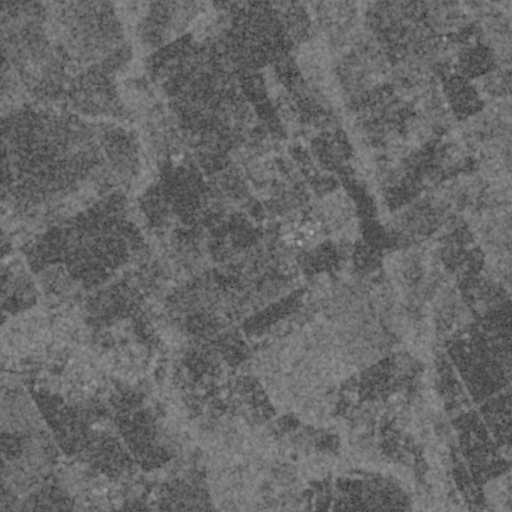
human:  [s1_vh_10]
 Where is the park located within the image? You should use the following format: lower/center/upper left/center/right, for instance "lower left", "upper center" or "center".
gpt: The park is located in the right of the image.
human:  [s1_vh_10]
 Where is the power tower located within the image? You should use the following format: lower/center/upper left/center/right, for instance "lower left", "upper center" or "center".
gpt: There is no power tower in the image.

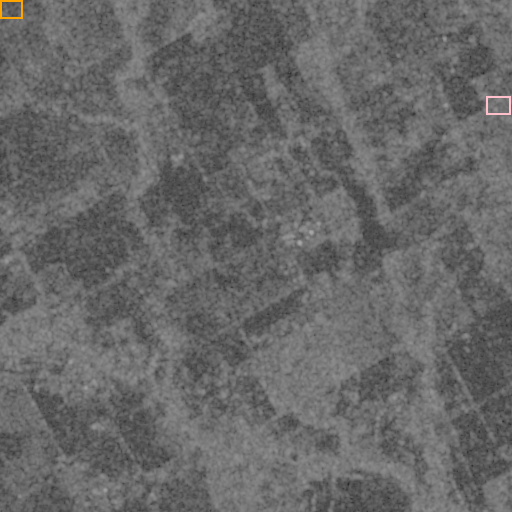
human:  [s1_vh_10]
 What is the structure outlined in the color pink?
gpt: The structure outlined in pink is a park.
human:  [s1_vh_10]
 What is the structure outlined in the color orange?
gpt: The structure outlined in orange is a building.
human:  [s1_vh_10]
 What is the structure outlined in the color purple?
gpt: There is no purple outline.